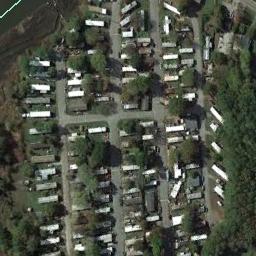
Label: mobile_home_park